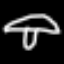
Label: mushroom